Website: apple-inc
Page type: account-selection
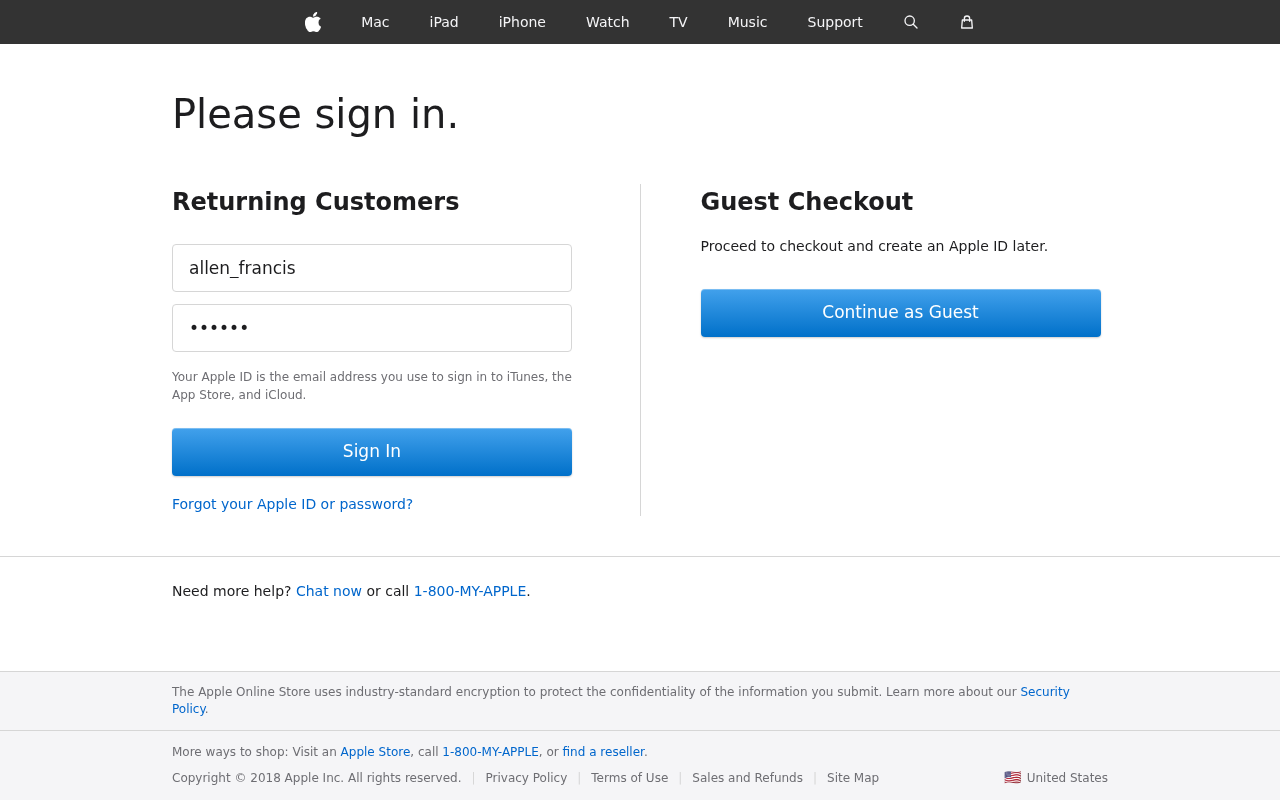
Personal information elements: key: PII_LOGIN_USERNAME
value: allen_francis